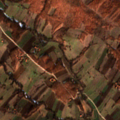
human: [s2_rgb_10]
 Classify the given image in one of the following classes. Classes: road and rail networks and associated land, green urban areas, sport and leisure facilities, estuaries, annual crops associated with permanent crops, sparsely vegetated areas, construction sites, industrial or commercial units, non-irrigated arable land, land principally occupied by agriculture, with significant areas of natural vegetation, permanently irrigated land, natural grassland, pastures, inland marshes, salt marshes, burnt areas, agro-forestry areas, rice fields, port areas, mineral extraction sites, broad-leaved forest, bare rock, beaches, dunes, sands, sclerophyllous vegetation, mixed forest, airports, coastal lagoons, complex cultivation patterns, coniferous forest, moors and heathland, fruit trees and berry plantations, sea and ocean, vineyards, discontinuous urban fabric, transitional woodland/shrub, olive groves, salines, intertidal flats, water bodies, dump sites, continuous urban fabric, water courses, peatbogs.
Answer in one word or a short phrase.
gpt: non-irrigated arable land, complex cultivation patterns, land principally occupied by agriculture, with significant areas of natural vegetation, transitional woodland/shrub